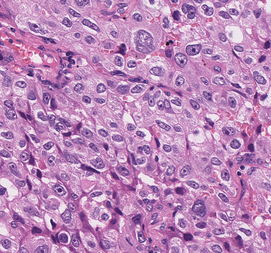
Tumor epithelial tissue: yes
Tumor-associated stroma tissue: no
Normal tissue: no